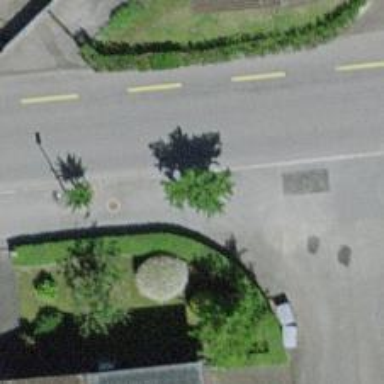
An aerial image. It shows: Street lined with broadleaved trees.